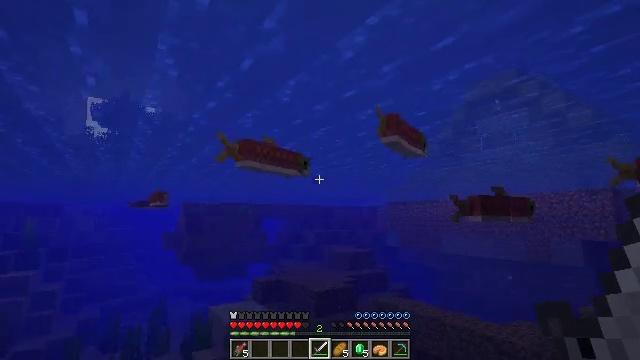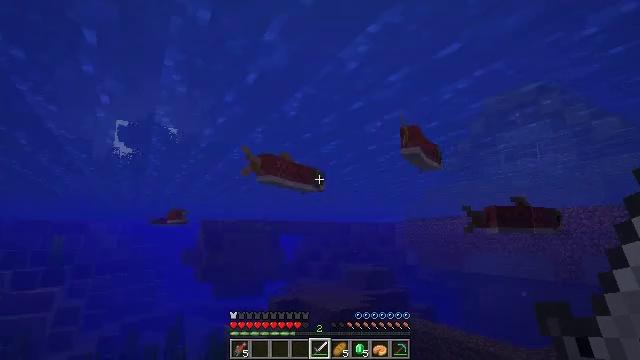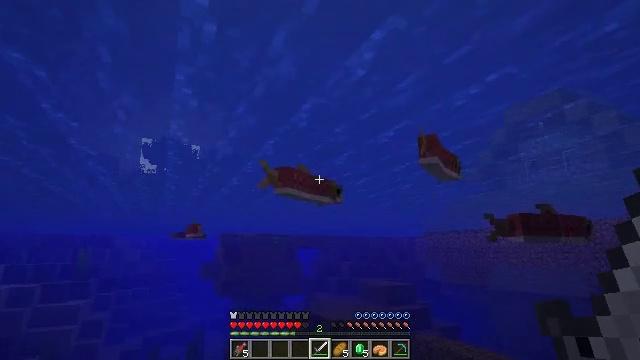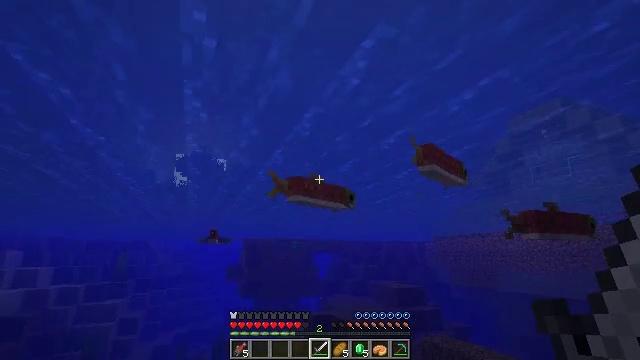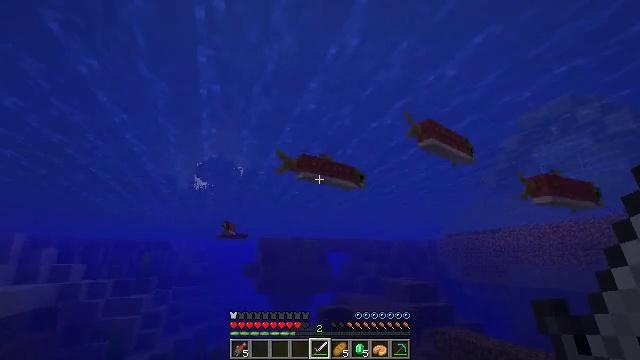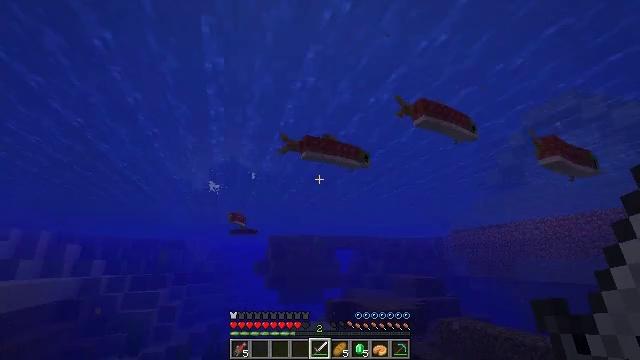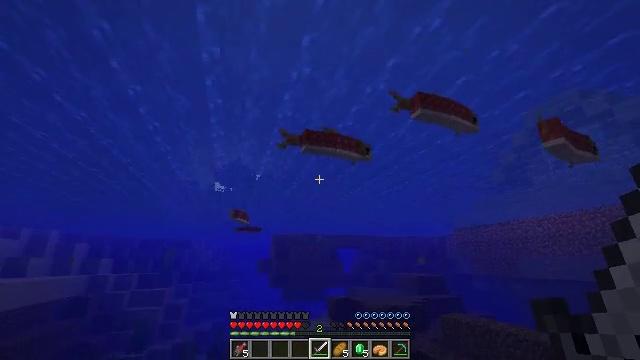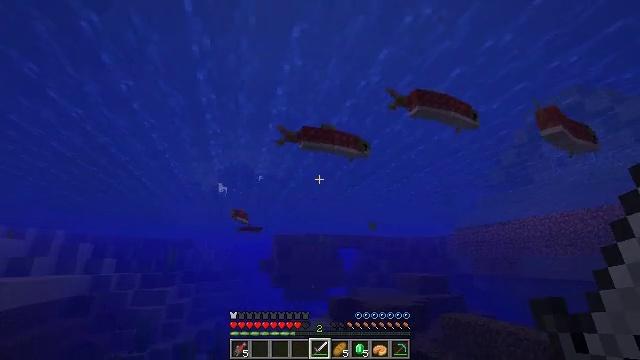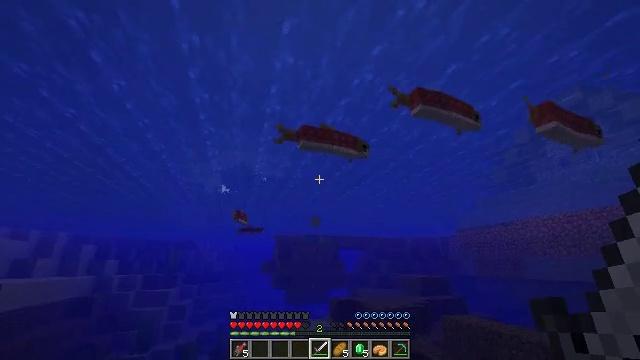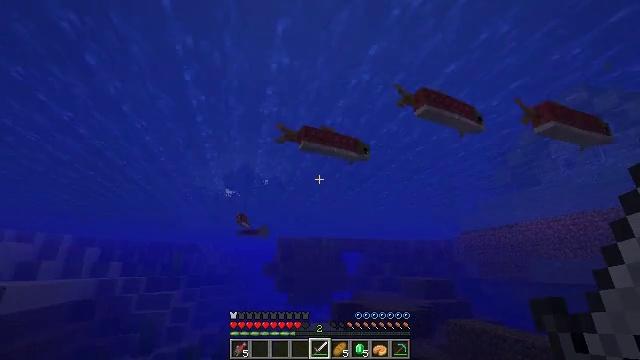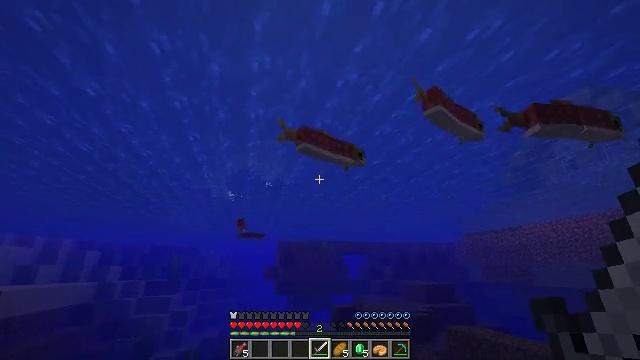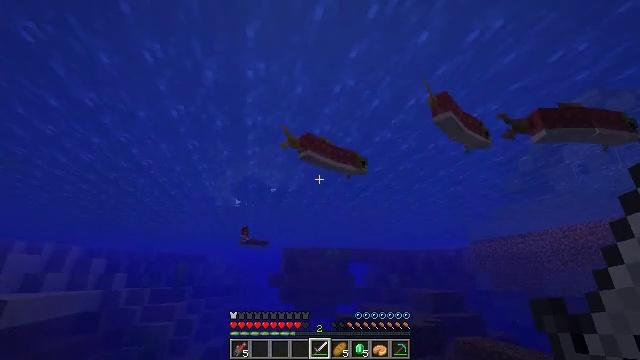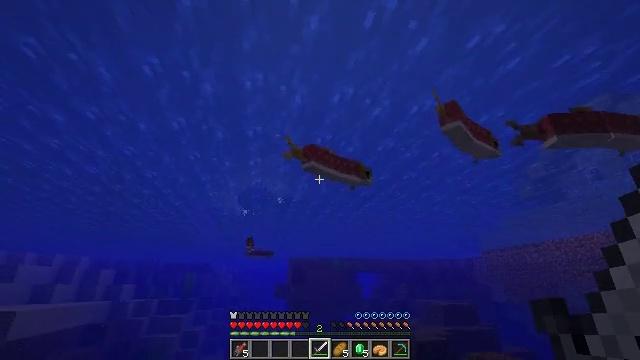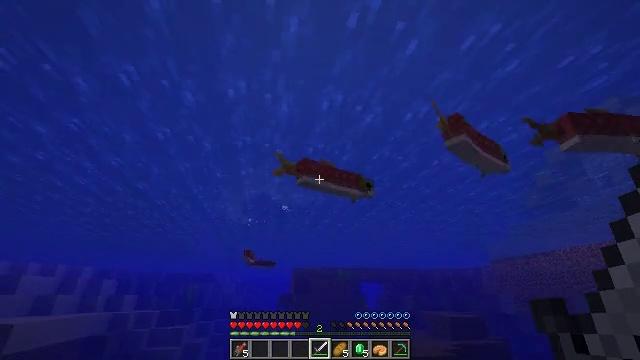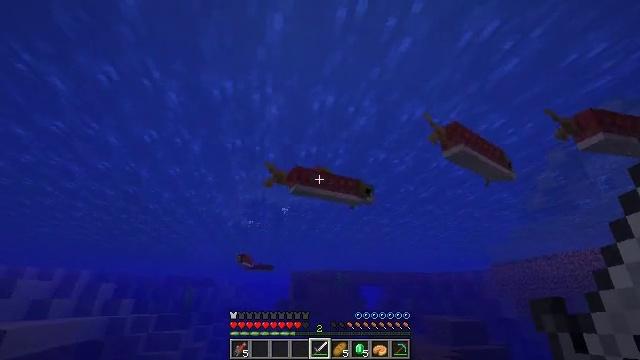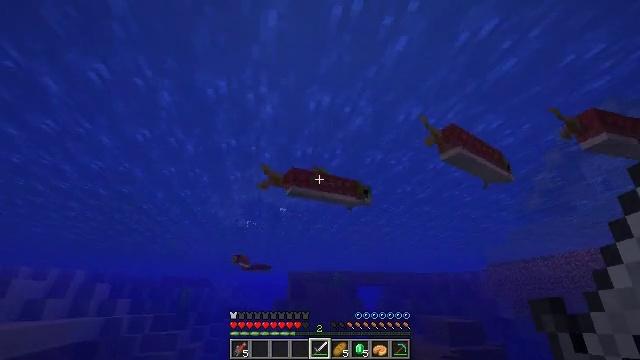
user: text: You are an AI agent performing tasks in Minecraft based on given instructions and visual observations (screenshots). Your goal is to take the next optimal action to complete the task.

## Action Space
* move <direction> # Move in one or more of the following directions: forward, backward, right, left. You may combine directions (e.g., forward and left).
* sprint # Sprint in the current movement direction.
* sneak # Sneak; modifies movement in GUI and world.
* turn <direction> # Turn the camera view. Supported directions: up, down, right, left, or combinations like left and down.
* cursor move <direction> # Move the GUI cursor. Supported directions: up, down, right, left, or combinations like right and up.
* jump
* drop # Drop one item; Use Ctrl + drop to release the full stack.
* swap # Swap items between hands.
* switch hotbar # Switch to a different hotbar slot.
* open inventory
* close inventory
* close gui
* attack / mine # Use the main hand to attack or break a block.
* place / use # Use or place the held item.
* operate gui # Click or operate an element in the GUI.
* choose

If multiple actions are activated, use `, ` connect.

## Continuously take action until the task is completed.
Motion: motion action
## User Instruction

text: Fish and kill the salmon.
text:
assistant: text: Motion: move forward and move right, turn left and up
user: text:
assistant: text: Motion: move forward and move right, sprint, turn left and up
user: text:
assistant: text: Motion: move forward and move right, sprint, turn left and up
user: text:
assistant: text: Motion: move forward and move right, sprint, turn left and up
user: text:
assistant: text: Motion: move forward and move right, sprint, turn left
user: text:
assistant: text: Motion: move forward and move right, sprint
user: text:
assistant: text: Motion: move forward and move right
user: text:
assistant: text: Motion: move forward and move right
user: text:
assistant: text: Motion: move forward and move right
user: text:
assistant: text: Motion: move forward and move right
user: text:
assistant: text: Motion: move forward and move right, turn left and up
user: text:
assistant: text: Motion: move forward and move right, turn left and up
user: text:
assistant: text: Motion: move forward, turn left and up
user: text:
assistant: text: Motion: move forward
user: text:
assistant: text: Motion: move forward
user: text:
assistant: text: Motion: move forward, turn right and down
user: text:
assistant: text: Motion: move forward, turn right and down
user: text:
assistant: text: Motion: move forward, turn right and down, attack / mine
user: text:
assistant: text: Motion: move forward, turn down, attack / mine
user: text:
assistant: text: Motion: move forward, turn down, attack / mine
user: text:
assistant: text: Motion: move forward, turn left and down, attack / mine
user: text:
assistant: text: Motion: move forward
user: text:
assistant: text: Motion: move forward
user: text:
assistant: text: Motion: move forward
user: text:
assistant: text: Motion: move forward
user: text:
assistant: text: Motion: move forward, turn down
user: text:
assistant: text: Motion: move forward, turn left and down
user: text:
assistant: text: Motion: move forward, turn left and down
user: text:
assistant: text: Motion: move forward, attack / mine
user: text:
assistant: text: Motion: move forward, attack / mine